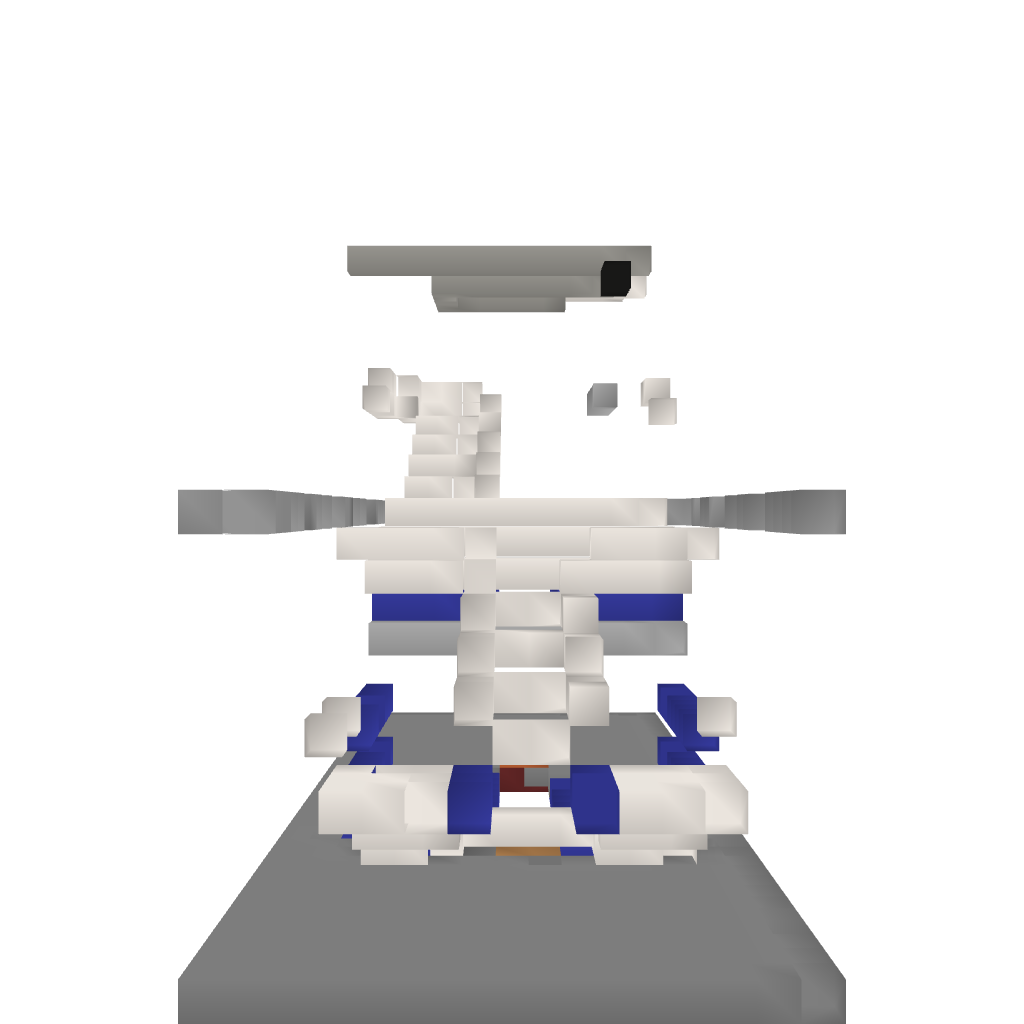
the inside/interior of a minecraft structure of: medium modern house